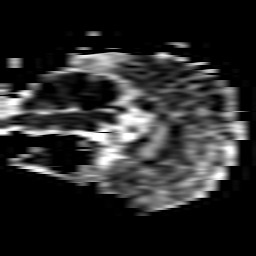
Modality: ADC
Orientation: sagittal
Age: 31
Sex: male
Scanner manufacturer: philips
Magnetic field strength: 1.5 T
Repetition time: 4.821 s
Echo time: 0.07764 s